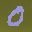
Label: 0